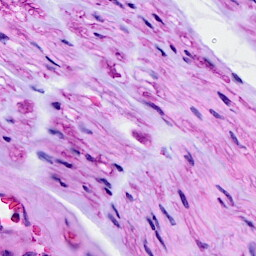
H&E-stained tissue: Breast